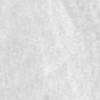
Label: no_change